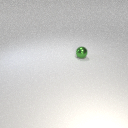
small green metal sphere